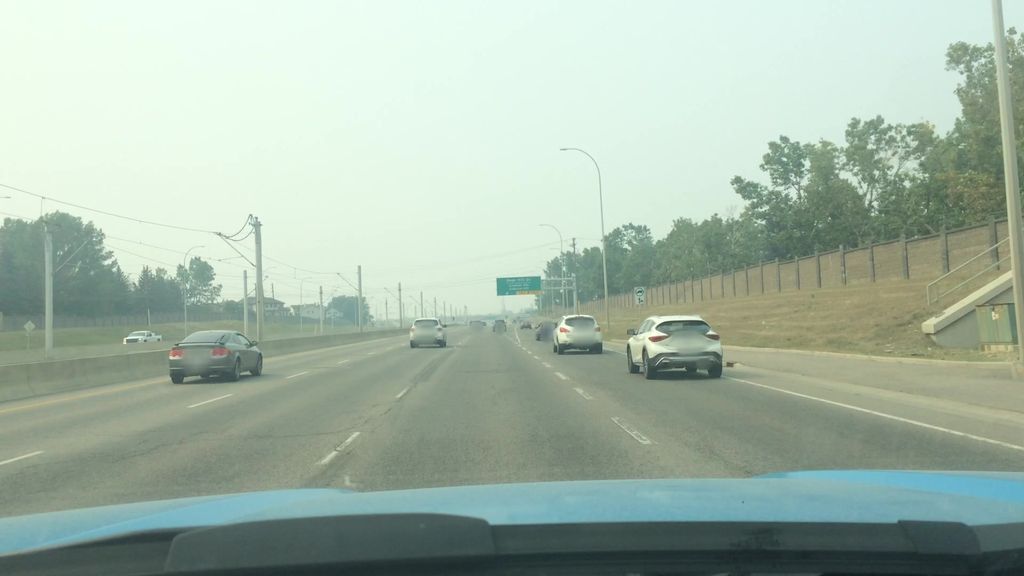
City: calgary